Question: Given the following four-coloring problem graph, where part of the region has been pre-colored, how many coloring combinations are there for the remaining region?
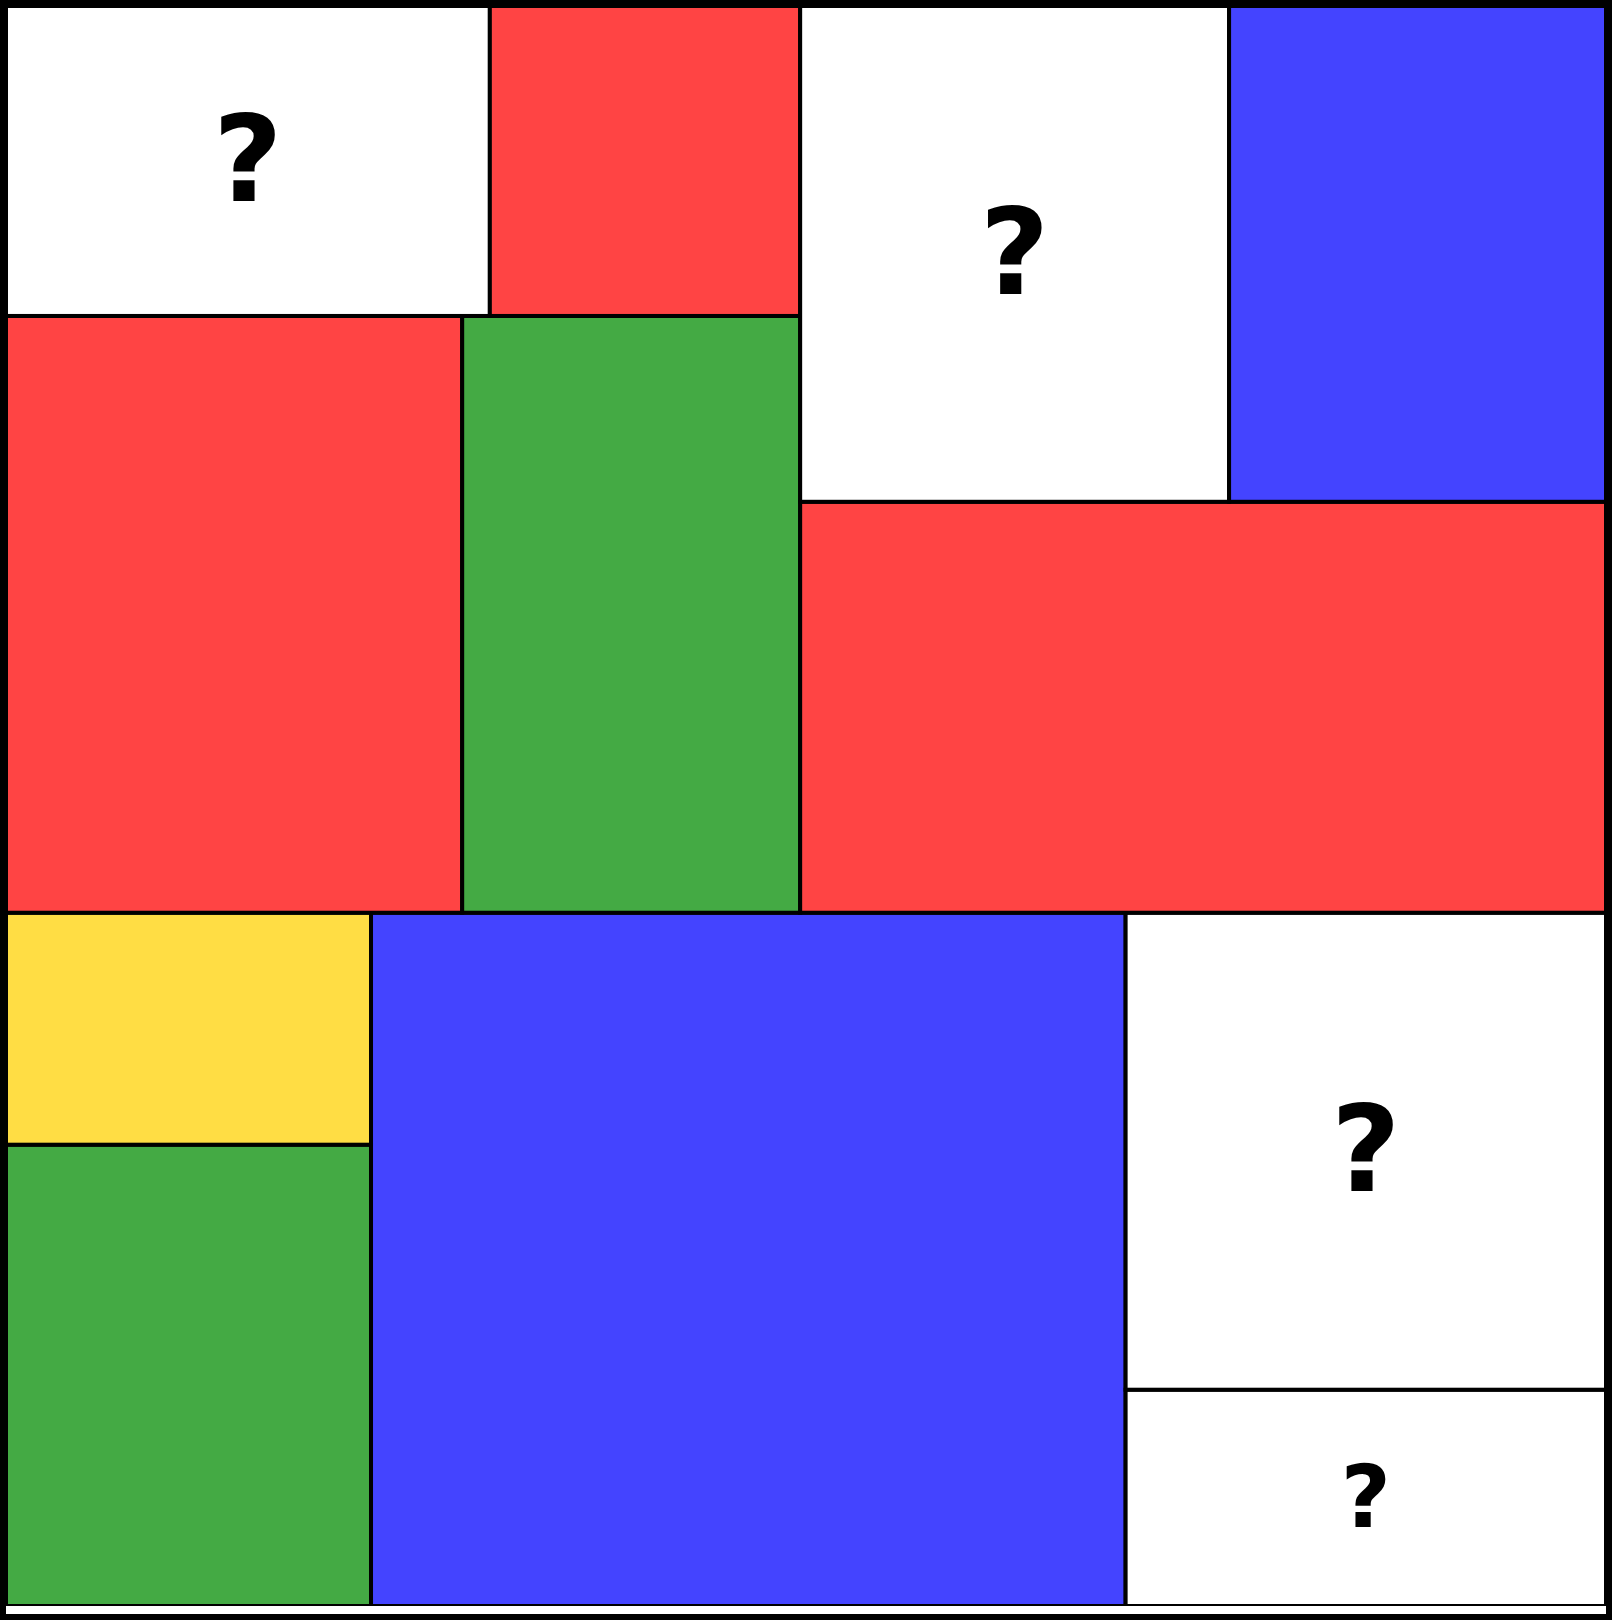
Answer: 8